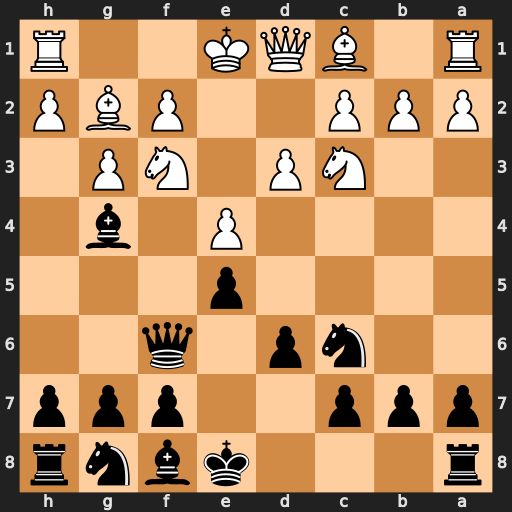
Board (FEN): r3kbnr/ppp2ppp/2np1q2/4p3/4P1b1/2NP1NP1/PPP2PBP/R1BQK2R
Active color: b
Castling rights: KQkq
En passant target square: -
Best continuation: Nd4 Nd5 Nxf3+ Qxf3 Qxf3 Bxf3 Bxf3